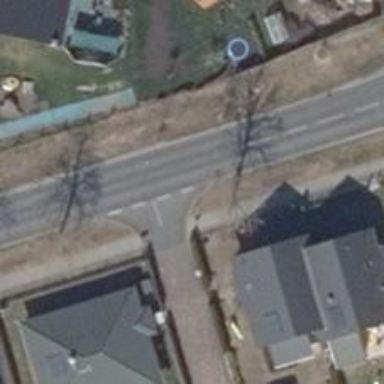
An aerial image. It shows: Asphalt road in living street.